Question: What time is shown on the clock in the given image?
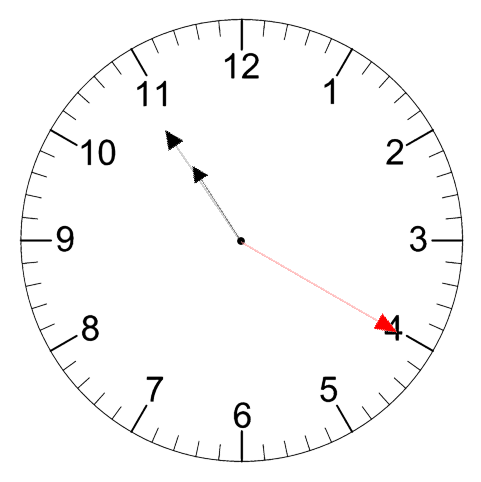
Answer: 10:54:20